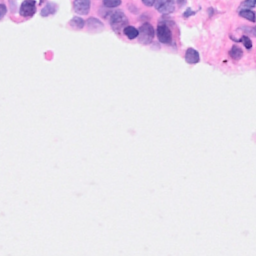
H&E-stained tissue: Breast